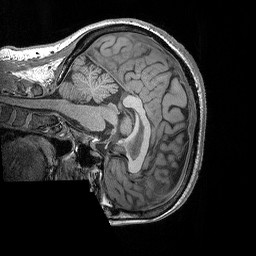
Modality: T1w
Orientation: sagittal
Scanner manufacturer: siemens
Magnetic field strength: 3 T
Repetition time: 2.3 s
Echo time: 0.00298 s